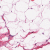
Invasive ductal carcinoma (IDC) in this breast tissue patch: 0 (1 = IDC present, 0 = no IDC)